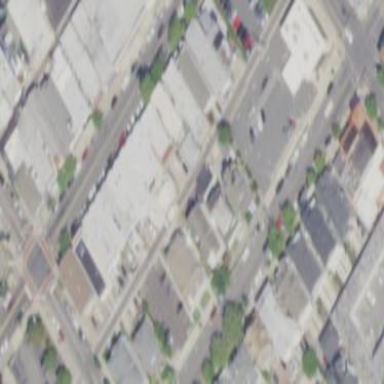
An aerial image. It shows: Commercial building.